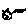
Label: cat